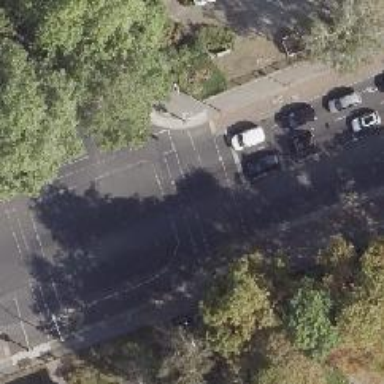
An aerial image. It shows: Road with traffic signals for signaling.